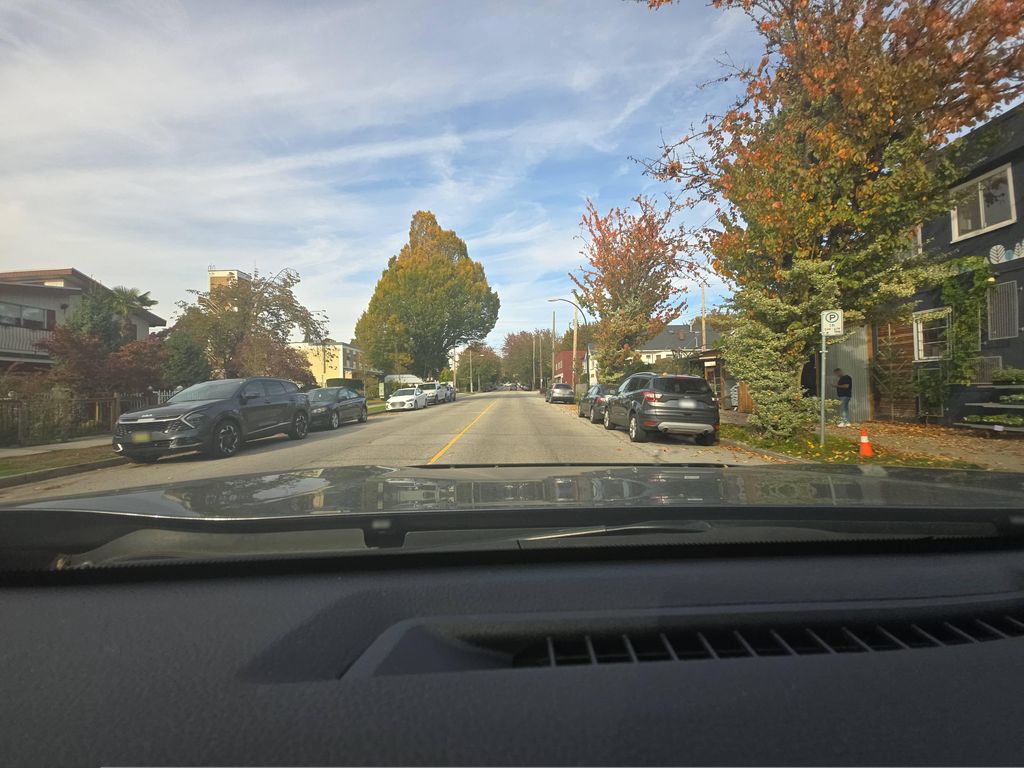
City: vancouver